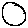
Label: circle